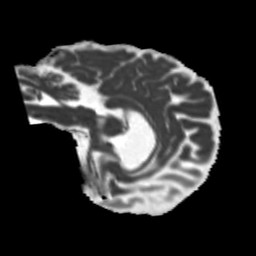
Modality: MD
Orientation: sagittal
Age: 64
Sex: male
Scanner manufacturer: siemens
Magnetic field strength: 3 T
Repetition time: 5.25 s
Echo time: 0.08 s